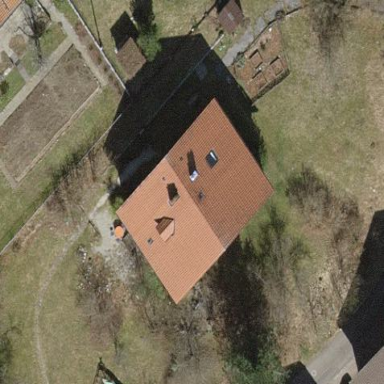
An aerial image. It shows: Residential garden.